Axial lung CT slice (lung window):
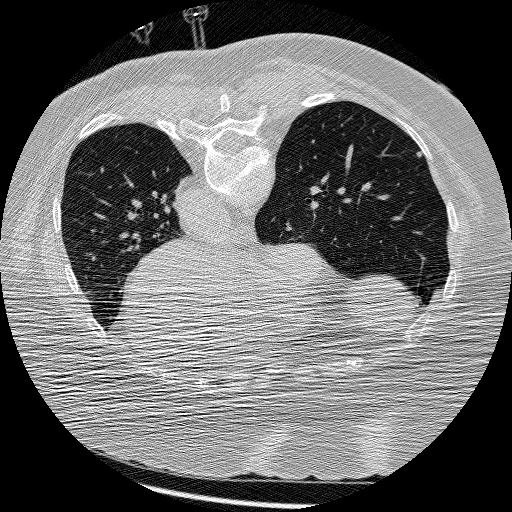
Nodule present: yes
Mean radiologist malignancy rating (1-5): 3